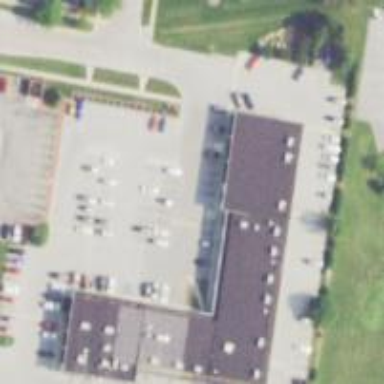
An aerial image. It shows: Pharmacy providing healthcare services.